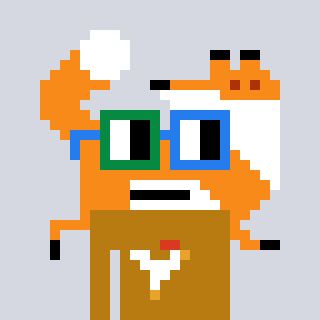
a pixel art character with square green and blue glasses, a fox-shaped head and a gold-colored body on a cool background